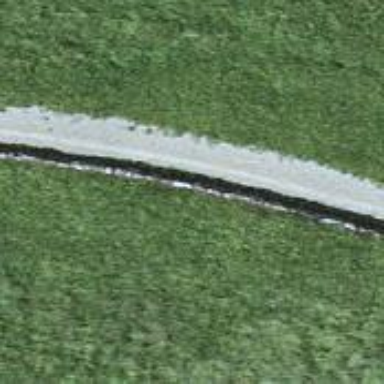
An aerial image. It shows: Wall made of dry stone.